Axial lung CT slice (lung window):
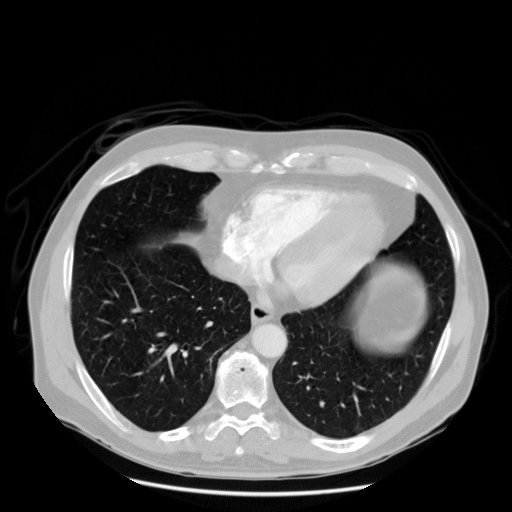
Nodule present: no